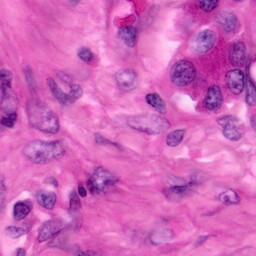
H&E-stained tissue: Pancreatic